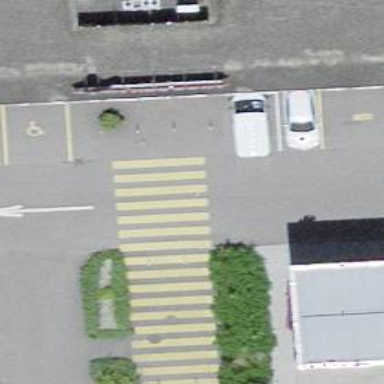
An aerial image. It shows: Marked zebra crossing on the road.